Field crop: maize
Growth stage: 2
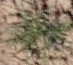
Species: salsola